Question: I use fabric to do some editing.when i set a path for a image, 'canvas.toDataURL()' work.but when i get the path of image from other place, it goes wrong.
i really don't know why it goes wrong and how to solve it.
'''
<body>
<canvas id="canvas" width="400" height="400"></canvas>
<input type="file" id="uploadFile" onchange="uploadImg()" name="xfile"/>
<button onclick="addLocalImg()">localImg</button>
<button onclick="produceImg()">toImg</button>
</body>
<script type="text/javascript">
var canvas = new fabric.Canvas('canvas');
var imgPath;
function uploadImg() {
var formData = new FormData();
var name = $("input").val();
formData.append("file", $("#uploadFile")[0].files[0]);
formData.append("name", name);
$.ajax({
url: server+"/file/fileUp",
type: 'POST',
data: formData,
processData: false,
contentType: false,
beforeSend: function () {
console.log("uploading...");
},
success: function (responseStr) {
if (responseStr.code === 200) {
imgPath = responseStr.daoResult.path;
console.log("success" + responseStr);
imgShow(imgPath);
} else {
alert('failed');
}
},
error: function (responseStr) {
console.log("error");
}
});
}
function imgShow(imgPath){
var imgSrc = server + '/file/' + imgPath;
var imgEl = $('<img />');
imgEl.attr('src',imgSrc).load(function(){
new fabric.Image.fromURL(imgSrc,function(oImg){
canvas.add(oImg);
})
})
}
function addLocalImg(){
var imgSrcPath = '../img/img1.jpg';
var imgEl = $('<img />');
imgEl.attr('src',imgSrcPath).load(function(){
new fabric.Image.fromURL(imgSrcPath,function(oImg){
canvas.add(oImg);
})
})
}
function produceImg(){
var str = canvas.toDataURL();
var imgstr = $('<img />');
imgstr.attr('src',str).load(function(){
$('body').append(imgstr);
})
}
</script>
'''

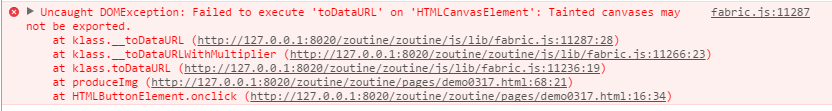
Answer: I can imagine the problem being crossOrigin issues.
When you are loading a local image you do not have any problem.
When you load an image from a different 'server' you have to specify the right crossOrigin value. For most of the situations a value 'anonymous' is ok (if the server is configured in this way).
'''
function imgShow(imgPath){
var imgSrc = server + '/file/' + imgPath;
var imgEl = $('<img />');
imgEl.attr('src',imgSrc).load(function(){
new fabric.Image.fromURL(imgSrc,function(oImg){
canvas.add(oImg);
}, { crossOrigin: 'anonymous' });
});
}
'''